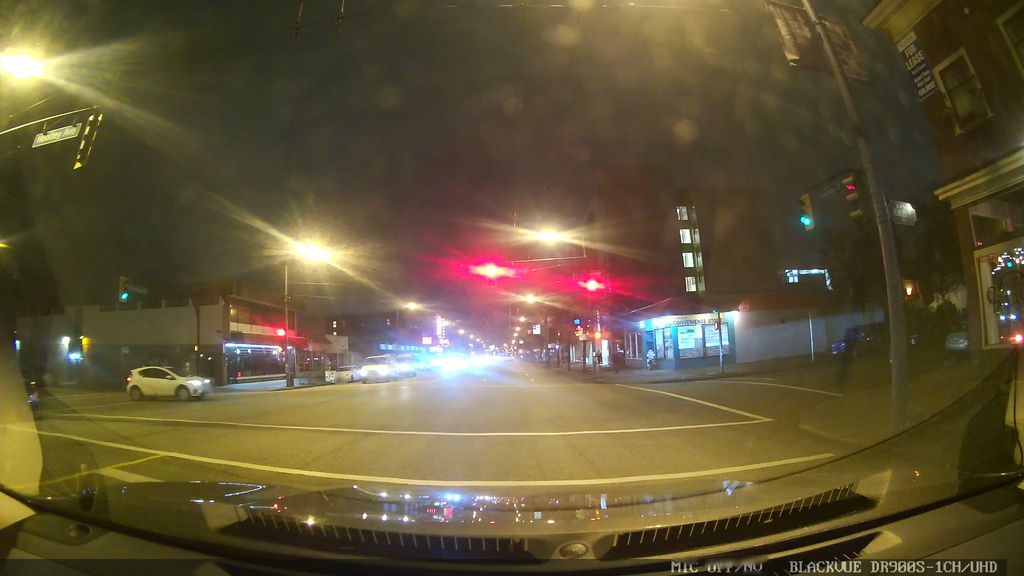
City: vancouver